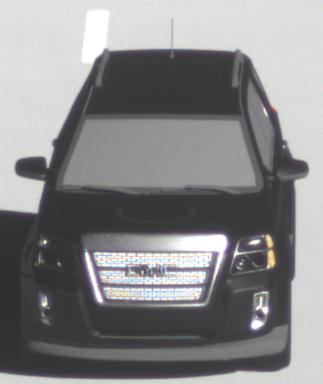
Make: GMC
Model: Terrain
Detailed model: Gen. 1
Model produced from: 2009
Model produced until: 2017
Doors: 5
Color: black
Road condition: dry road
Daytime: morning or afternoon
Contrast: high contrast